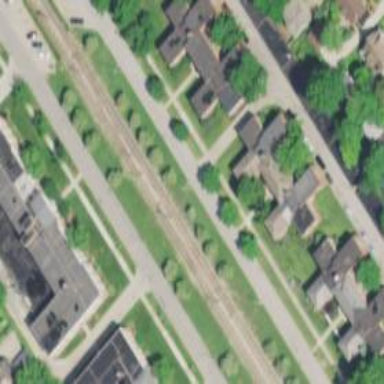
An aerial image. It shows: Light rail railway line with electrification through contact lines.